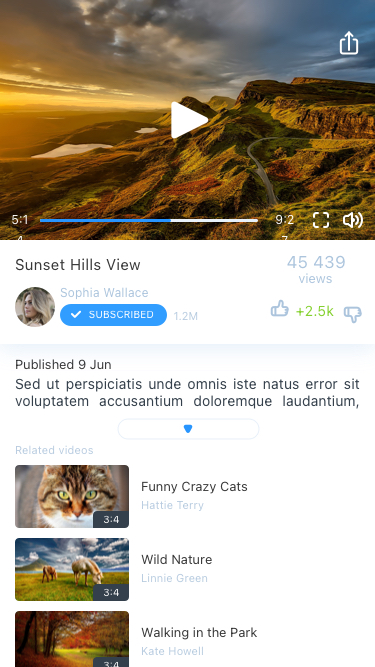
Text in this UI design:
Sed ut perspiciatis unde omnis iste natus error sit voluptatem accusantium doloremque laudantium, totam rem aperiam, eaque ipsa quae ab illo inventore veritatis et quasi architecto beatae vitae dicta sunt explicabo. Nemo enim ipsam voluptatem quia voluptas sit aspernatur aut odit aut fugit, sed quia consequuntur magni dolores eos qui ratione voluptatem sequi nesciunt. Neque porro quisquam est, qui dolorem ipsum quia dolor sit amet, consectetur, adipisci velit, sed quia non numquam eius modi tempora incidunt ut labore et dolore magnam aliquam quaerat voluptatem. Ut enim ad minima veniam, quis nostrum exercitationem ullam corporis suscipit laboriosam, nisi ut aliquid ex ea commodi consequatur? Quis autem vel eum iure reprehenderit qui in ea voluptate velit esse quam nihil molestiae consequatur, vel illum qui dolorem eum fugiat quo voluptas nulla pariatur? At vero eos et accusamus et iusto odio dignissimos ducimus qui blanditiis praesentium voluptatum deleniti atque corrupti quos dolores et quas molestias excepturi sint occaecati cupiditate non provident, similique sunt in culpa qui officia deserunt mollitia animi, id est laborum et dolorum fuga. Et harum quidem rerum facilis est et expedita distinctio.
Published 9 Jun
Funny Crazy Cats
Hattie Terry
3:45
Wild Nature
Linnie Green
3:45
Walking in the Park
Kate Howell
3:45
Related videos
Sunset Hills View
45 439
Sophia Wallace
+2.5k
views
Subscribed
1.2m
5:14
9:27